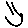
Label: smiley face